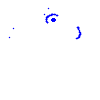
Particle: kaon